Question: SO, I have a dataframe (let's say df1) whose column names correspond the characters in the cells (observations) of a separate variable (var1), but in a different order. df1 also has some extra columns that do not correspond to anything in var1. I want to create another dataframe (df2) whose columns match the names in var1 IN THE SAME ORDER and only contains those columns.
I assume that an R loop is the right way to go with this, but I am pretty new to R and I am unsure of how to proceed.
To recap, 'df1' might look like this (BUT MUCH LARGER):

and var1 looks like this:
'''
V1
1 frog
2 sample
3 mouse
'''
I want the output ('df2') to look like this:
'''
frog sample mouse
1 <PHONE> ARHGEF10L 0.79790041
2 -2.<PHONE> HIF3A -1.<PHONE>
3 -<PHONE> RNF17 -0.45561492
4 -<PHONE> RNF10 0.<PHONE>
5 -<PHONE> RNF11 -0.31903849
6 -<PHONE> RNF13 -0.<PHONE>
'''
Again, I realize that at this scale I could just take the vectors and stack them next to each other in a data frame as I please. But the real data is MUCH larger, so I need to automate it. Any advice is much appreciated
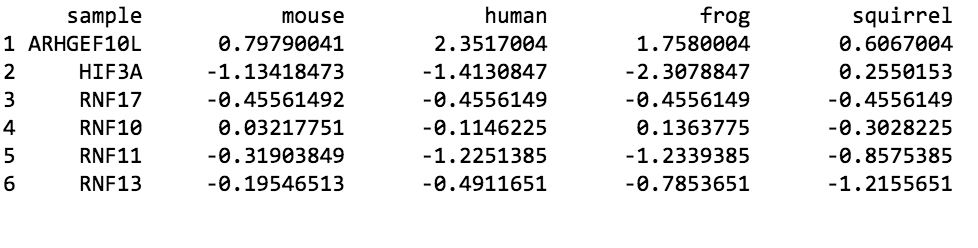
Answer: You could use the "V1" column in "var1" to "subset" the dataset "df1"
'''
df2 <- df1[var1$V1]
'''
### data
'''
var1 <- structure(list(V1 = c("frog", "sample", "mouse")),
.Names = "V1", class = "data.frame", row.names = c("1", "2", "3"))
set.seed(25)
df1 <- data.frame(sample=c('ARHGEF10L', 'H1F3A', 'RNF17', 'RNF10',
'RNF11', 'RNF13'), mouse=rnorm(6), human=rnorm(6), frog=rnorm(6),
squirrel=rnorm(6))
'''